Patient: sex F, age 89
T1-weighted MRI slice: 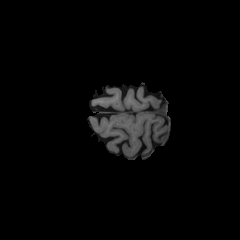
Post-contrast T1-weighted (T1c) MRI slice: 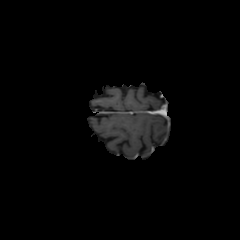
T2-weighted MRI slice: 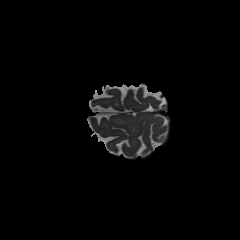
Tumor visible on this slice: no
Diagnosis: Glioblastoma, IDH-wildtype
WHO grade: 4